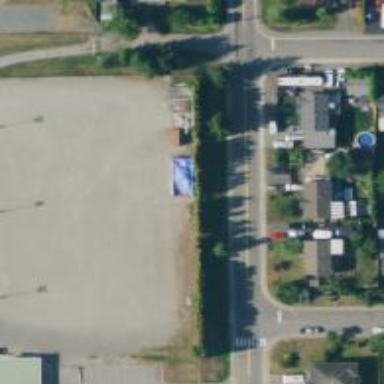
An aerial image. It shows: Pitch with fine gravel surface designated for leisure activities.